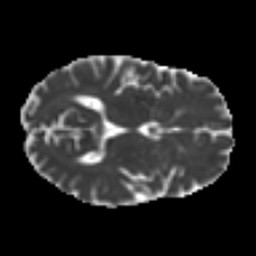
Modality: MD
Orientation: axial
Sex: male
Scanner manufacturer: ge
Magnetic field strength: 3 T
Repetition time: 7 s
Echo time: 0.08 s